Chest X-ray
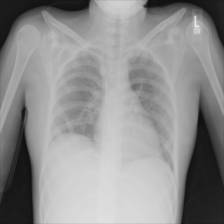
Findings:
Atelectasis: negative
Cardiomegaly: negative
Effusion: negative
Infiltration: negative
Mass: negative
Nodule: negative
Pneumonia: negative
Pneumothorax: negative
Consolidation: negative
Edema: negative
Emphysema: negative
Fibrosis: negative
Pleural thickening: negative
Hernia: negative